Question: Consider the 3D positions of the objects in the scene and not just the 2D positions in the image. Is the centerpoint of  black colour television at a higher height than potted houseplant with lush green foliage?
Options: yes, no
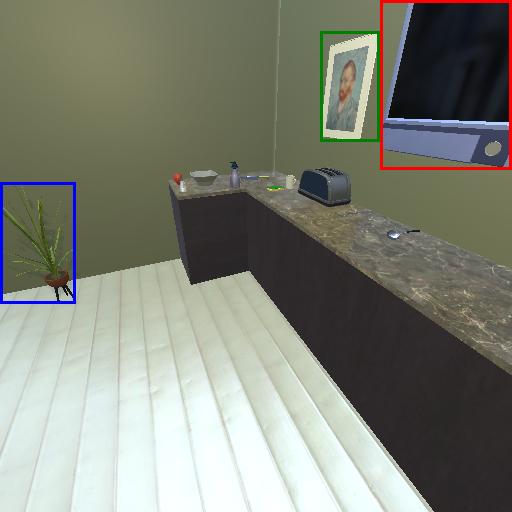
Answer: yes